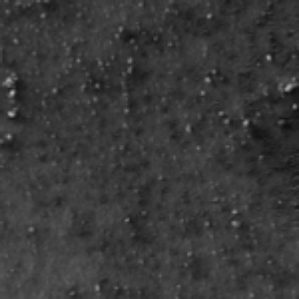
Label: frost